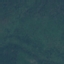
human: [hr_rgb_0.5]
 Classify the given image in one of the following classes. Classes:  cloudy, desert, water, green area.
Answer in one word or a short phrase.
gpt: green area